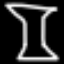
Label: hourglass